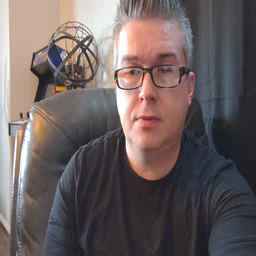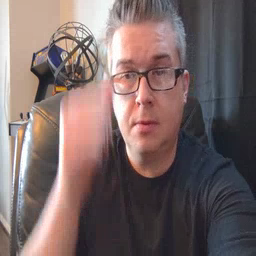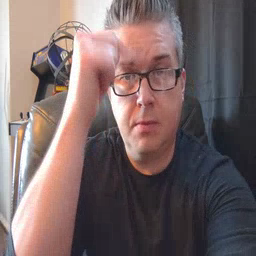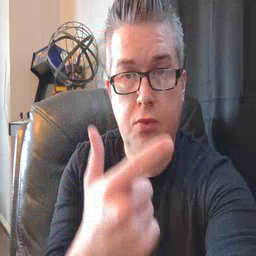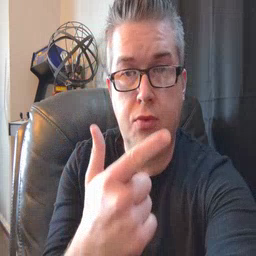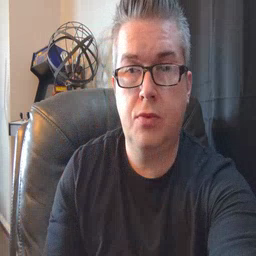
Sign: brother